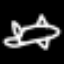
Label: airplane